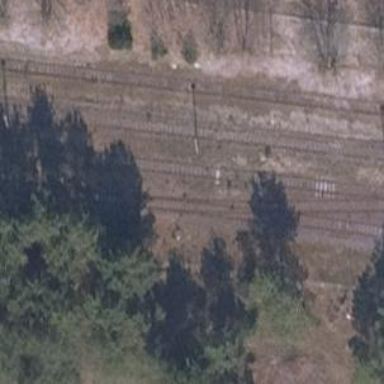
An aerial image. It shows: Railway yard used for servicing trains.